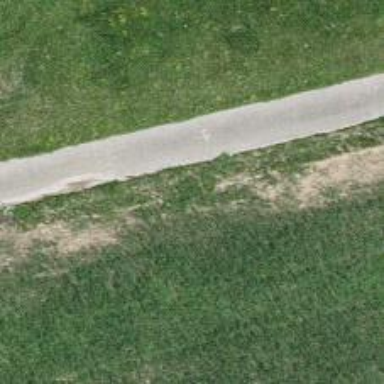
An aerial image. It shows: Well-maintained track road with grade 1 tracktype.